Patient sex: M
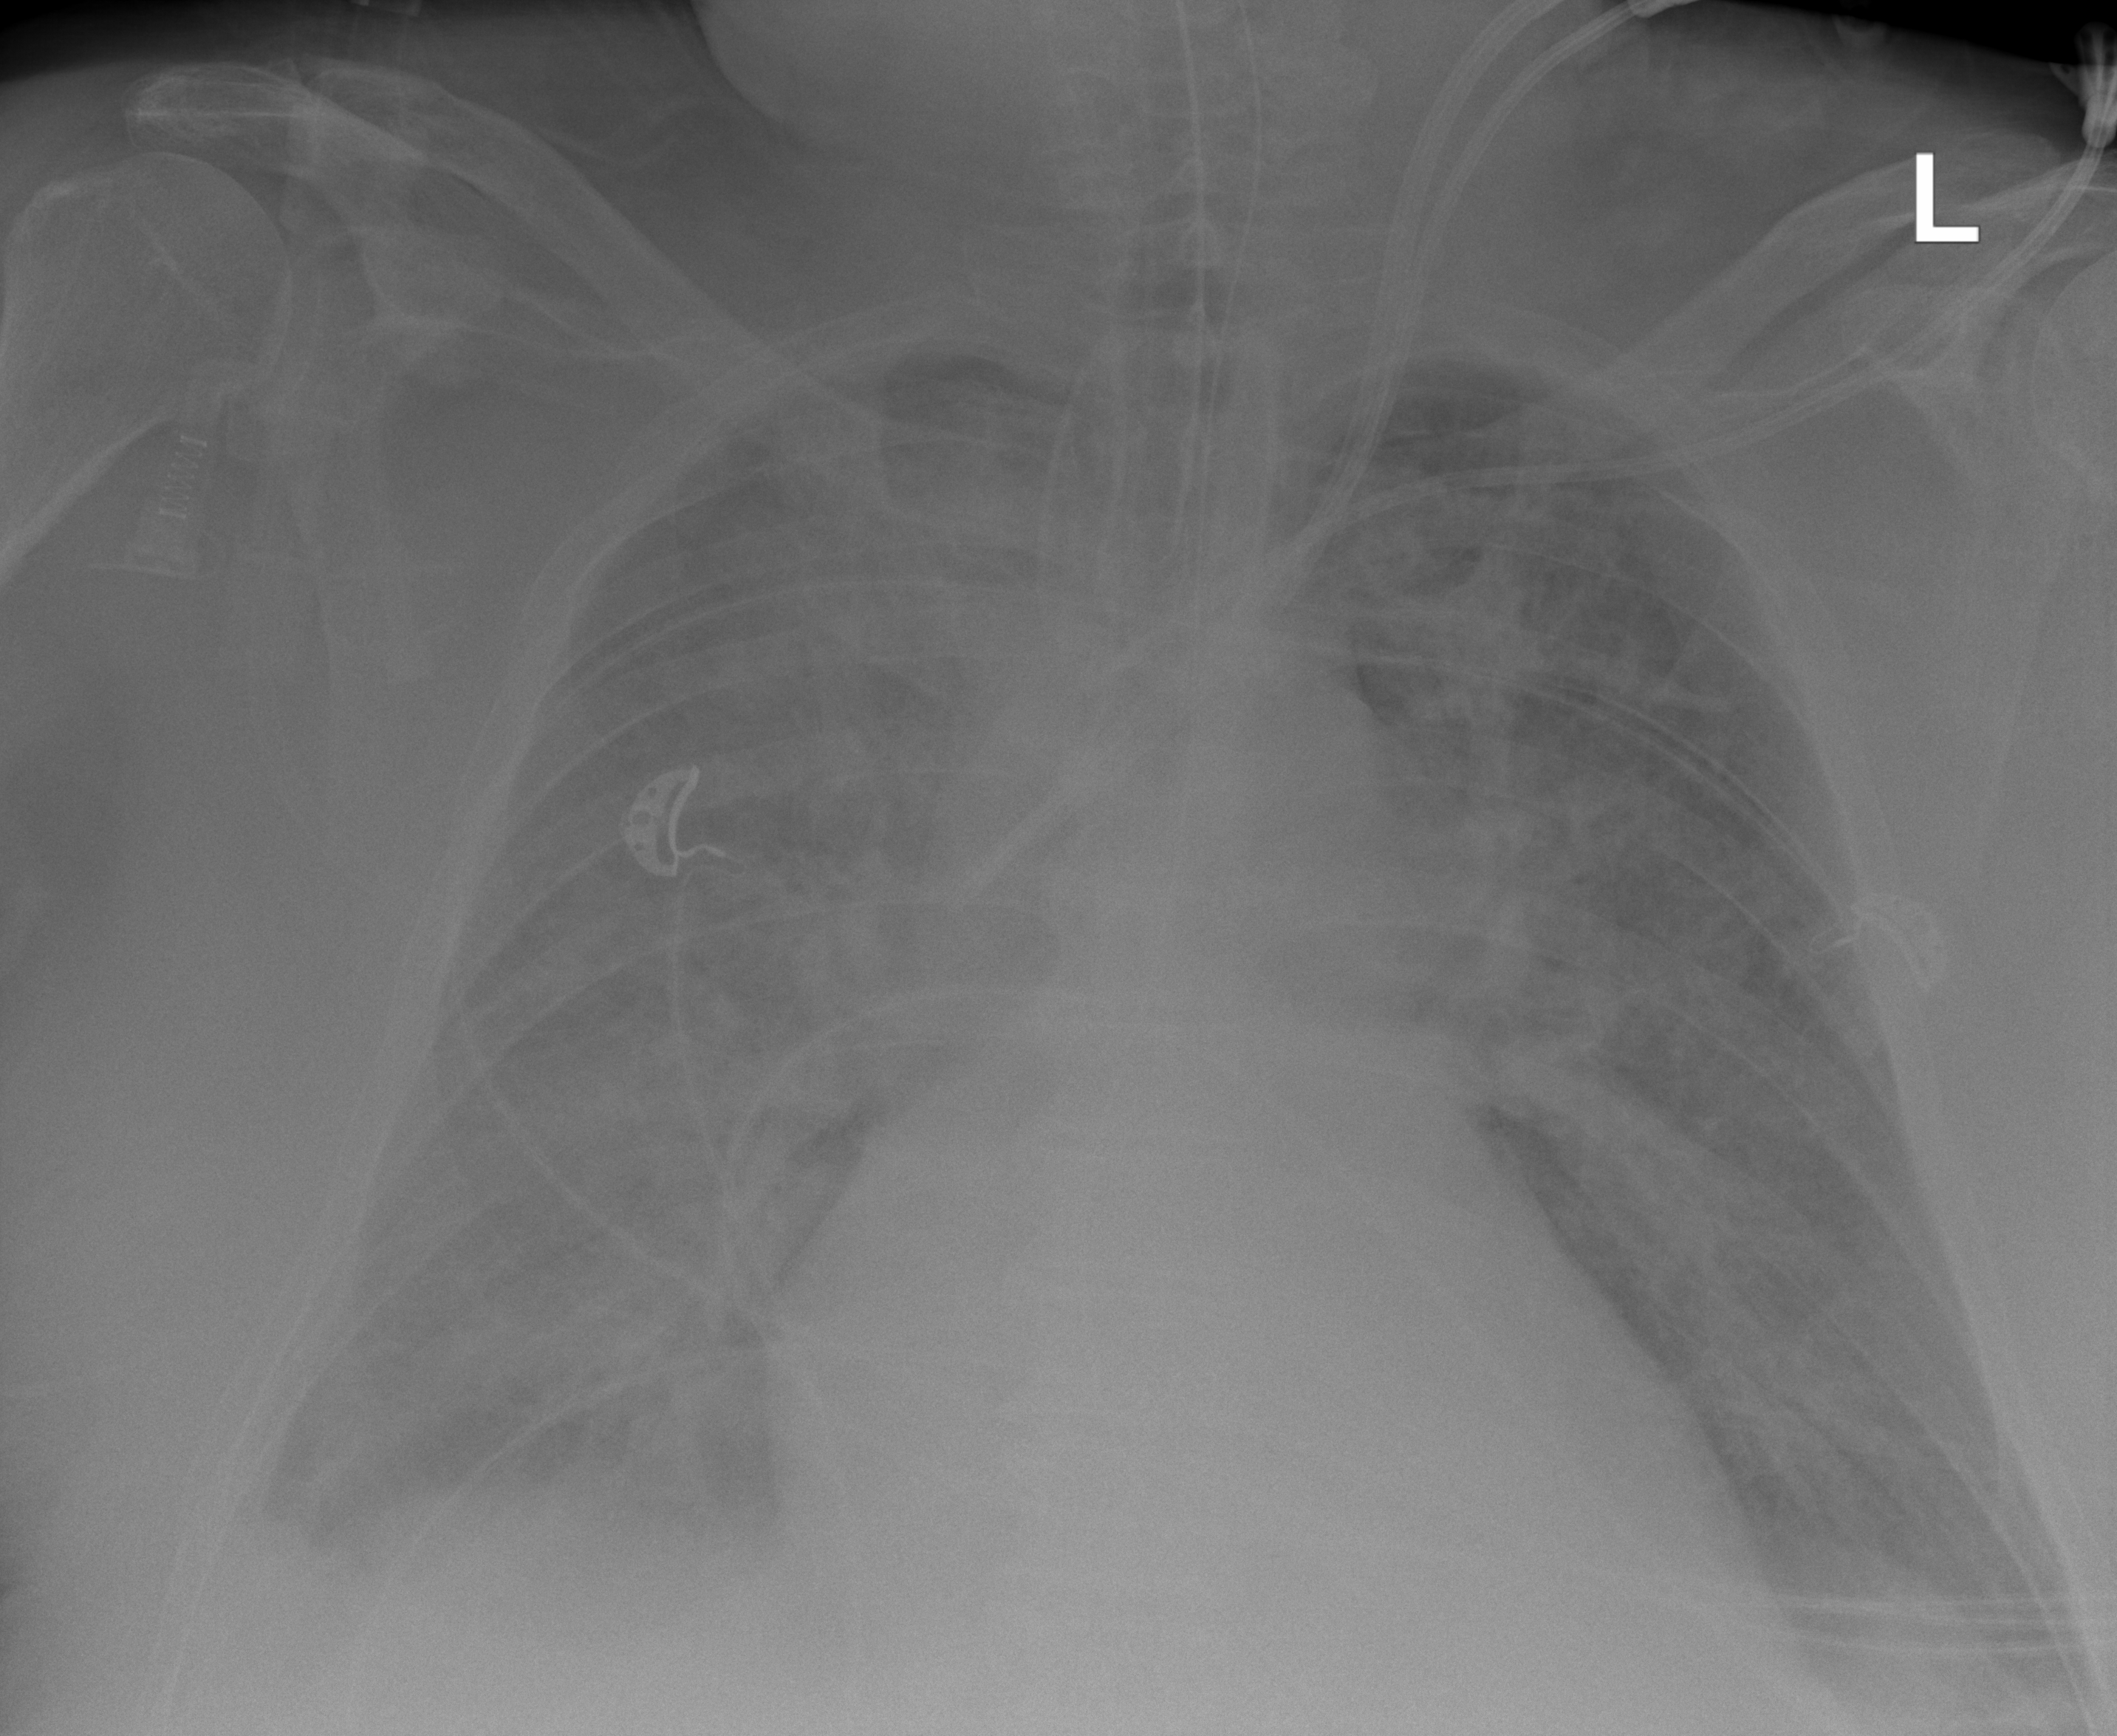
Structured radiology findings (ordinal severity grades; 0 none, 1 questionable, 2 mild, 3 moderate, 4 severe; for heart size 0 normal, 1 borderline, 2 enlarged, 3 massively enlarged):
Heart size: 2
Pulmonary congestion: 3
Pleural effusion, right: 2
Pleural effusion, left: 2
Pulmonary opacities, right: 3
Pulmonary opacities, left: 3
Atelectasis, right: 2
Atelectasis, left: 2